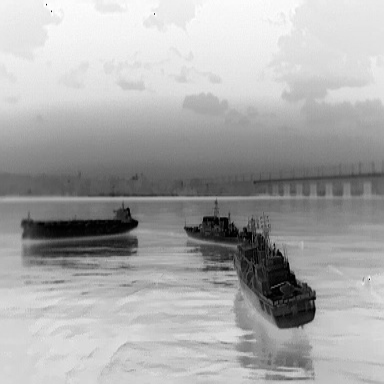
There is a liner in the infrared image.